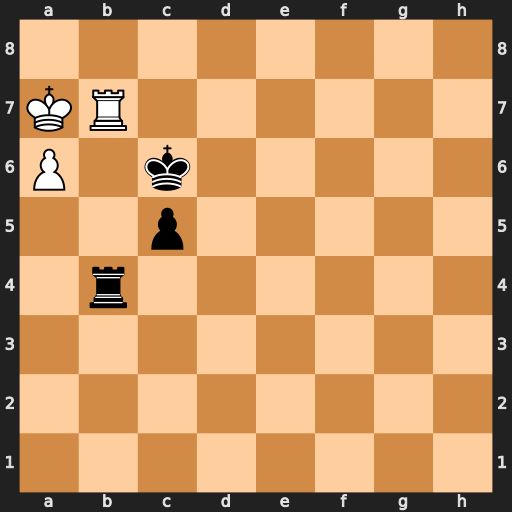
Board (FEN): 8/KR6/P1k5/2p5/1r6/8/8/8
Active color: w
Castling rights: -
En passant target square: -
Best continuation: Rxb4 cxb4 Kb8 Kd6 a7